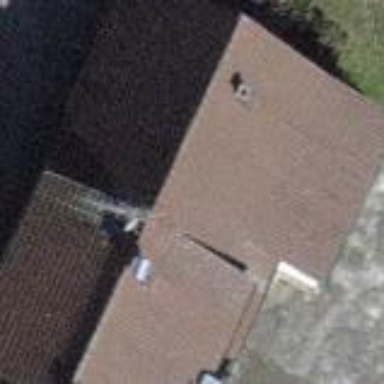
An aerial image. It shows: Terrace building.